Question: I just started Python 2.7 very recently, but I'm stuck at this a problem:
> Make a program that prints an "M" pattern of asterisks. The user shall input the height of the pattern.
Here's the picture of the problem:
>
'''
h=raw_input("Enter the height of MStar here:")
h=int(h)
for row in range(0,(h-1)/2):
for column in range(row+1):
print "*",
print
for row in range((h-1)/2,h):
for column in range(h):
print "^",
print
'''
It is also suggested that I can do two loops for the pattern because it can be seen as two parts, the upper one with the stars and spaces, and the second part that looks like a rectangle which I've done. I need some help with my code, because I really don't know how I can add the second triangle, I've can only make the first.
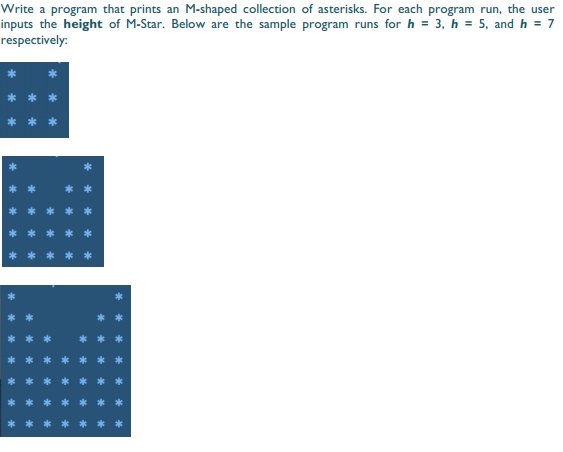
Answer: Limitation: Enter only old number greater than 3
Logic:
1. Get input from user by raw_input().
2. Get number of space count by subtracting 2 from the user input. e.g. (i) for user input is 3 only first line have 1 space, (ii) for input 5--> first line have space 3 and second line have space 1.
3. Run for loop n time where n is user value.
4. If space count is greater then 0 then create print_line where add space value according to space count in the middle of string and * at start and end according to for loop count.
5. If space count is less then 0 then print string to * according to user value.
Code:
'''
no = int (raw_input("Enter a number: "))
space_no = no - 2
print_line = "*"*no
for i in xrange(1,no+1):
if space_no>0:
print_line_n = "*"*i+" "*space_no+"*"*i
space_no -=2
print print_line_n
else:
print print_line
'''
output:
'''
vivek@vivek:~/Desktop/stackoverflow$ python 9.py
Enter a number: 3
* *
***
***
vivek@vivek:~/Desktop/stackoverflow$ python 9.py
Enter a number: 5
* *
** **
*****
*****
*****
vivek@vivek:~/Desktop/stackoverflow$ python 9.py
Enter a number: 9
* *
** **
*** ***
**** ****
*********
*********
*********
*********
*********
vivek@vivek:~/Desktop/stackoverflow$
'''